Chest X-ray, PA view. Patient: 64 years old, sex M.
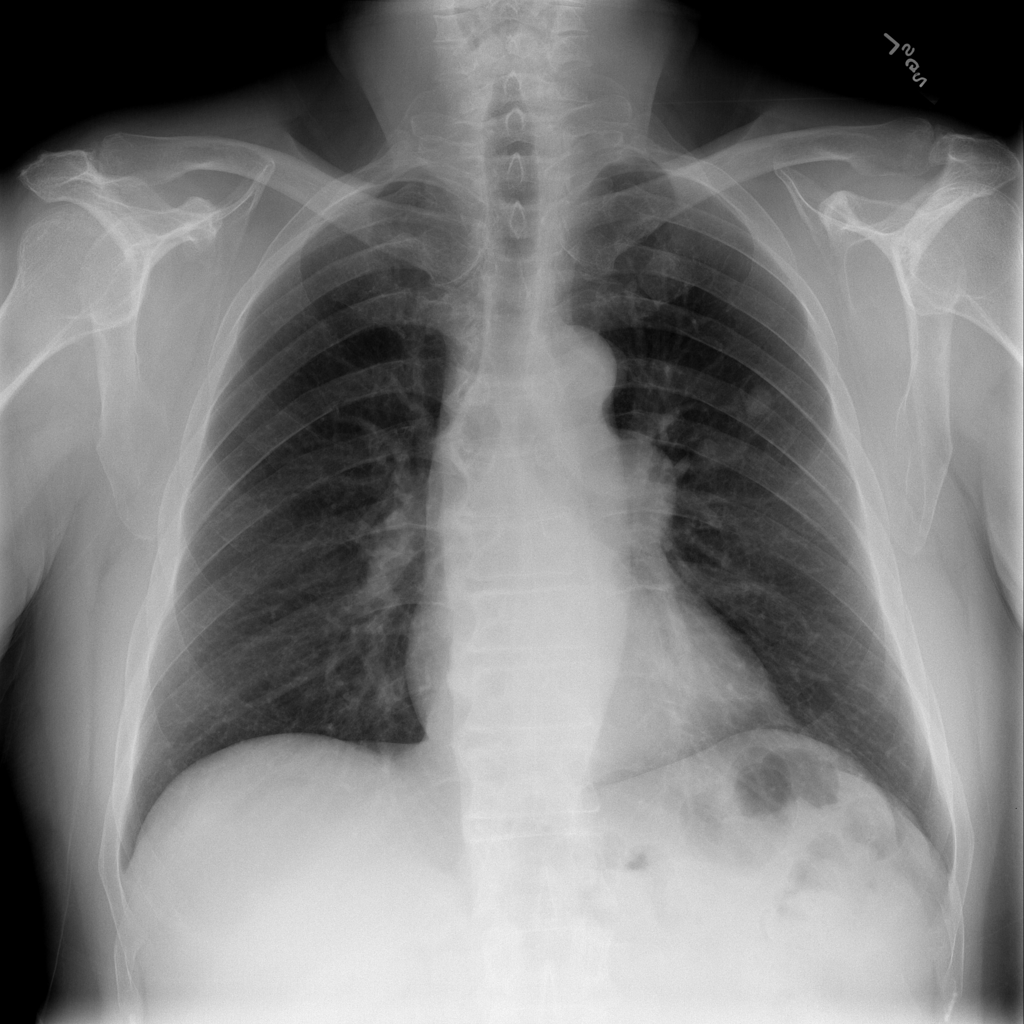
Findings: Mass